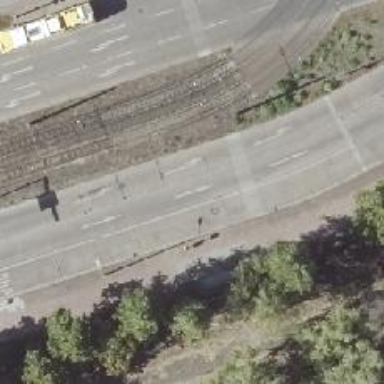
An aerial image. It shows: Secondary road with concrete surface and lane markings.